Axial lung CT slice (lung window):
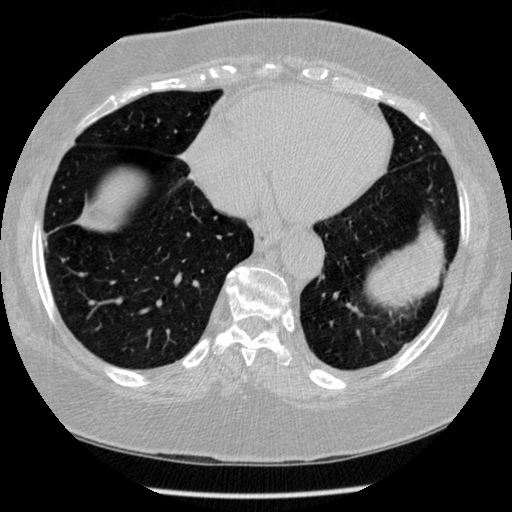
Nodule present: no